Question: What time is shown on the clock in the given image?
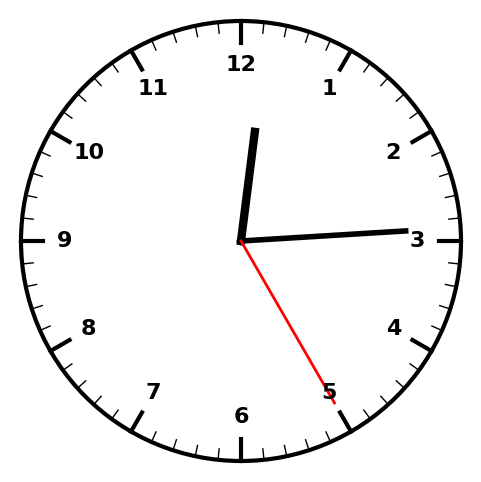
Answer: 12:14:25